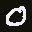
Label: 0